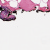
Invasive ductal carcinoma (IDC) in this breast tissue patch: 0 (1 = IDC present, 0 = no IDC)